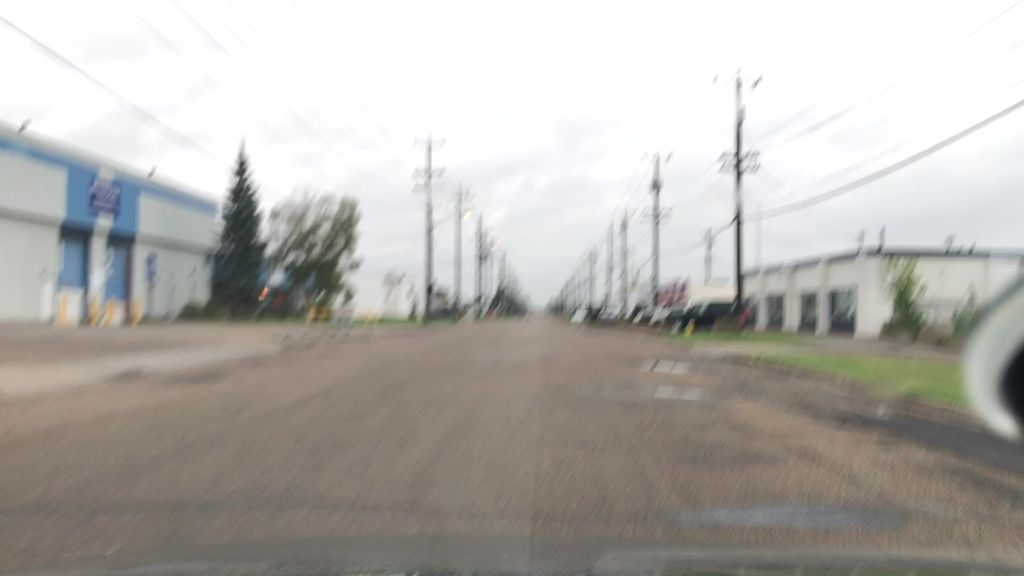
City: edmonton